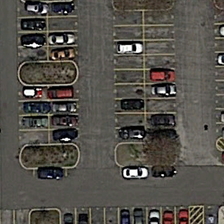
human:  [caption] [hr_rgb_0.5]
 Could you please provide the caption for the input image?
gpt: some cars are parked in a parking lot .

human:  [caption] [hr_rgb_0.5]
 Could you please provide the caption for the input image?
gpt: some cars are parked in a parking lot .

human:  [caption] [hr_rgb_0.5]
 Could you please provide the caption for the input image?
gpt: some cars are parked in a parking lot .

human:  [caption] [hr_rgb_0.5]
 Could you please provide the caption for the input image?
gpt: some cars are parked in a parking lot .

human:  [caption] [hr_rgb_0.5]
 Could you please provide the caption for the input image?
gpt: some cars are parked in a parking lot .